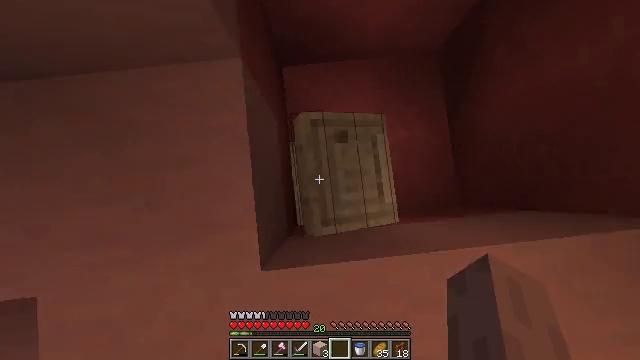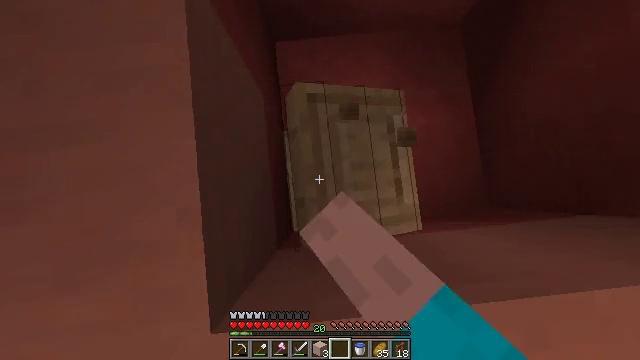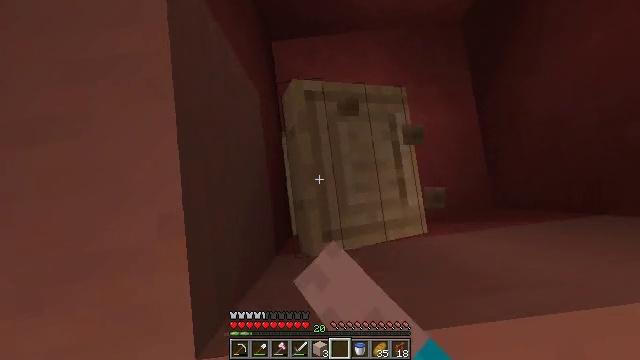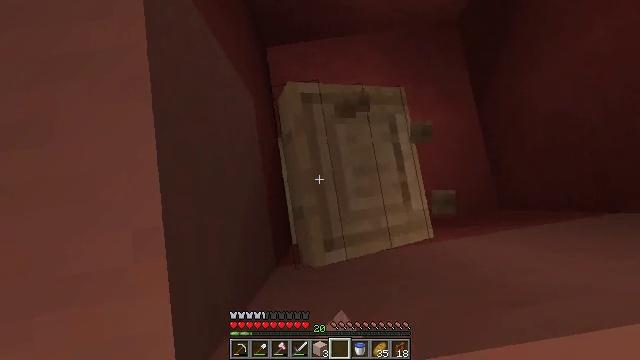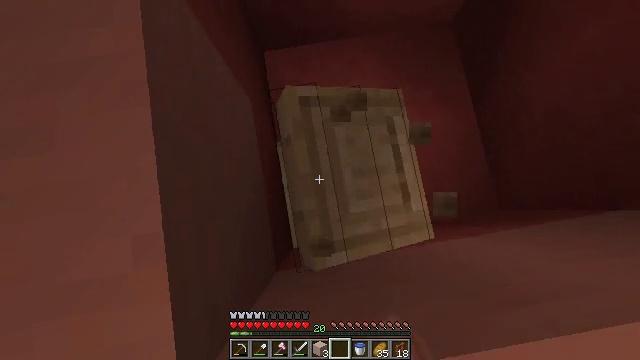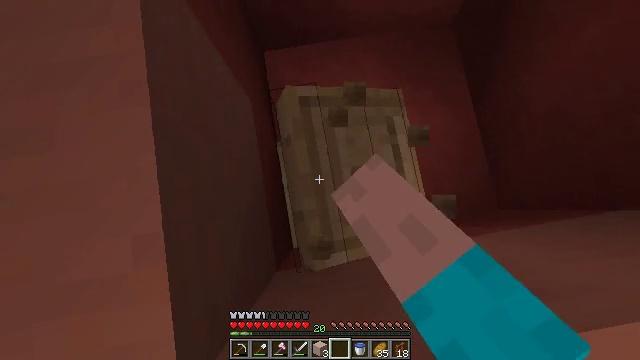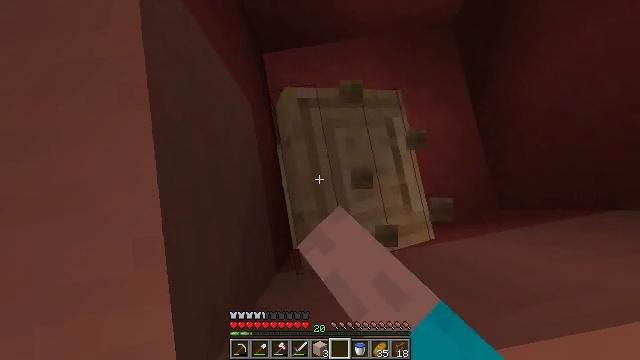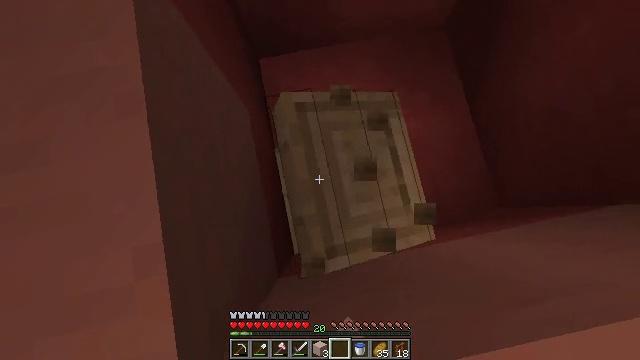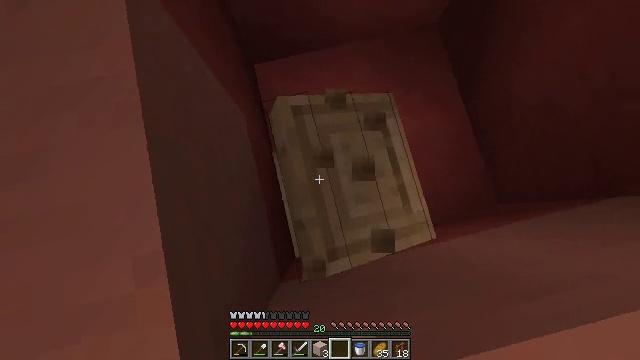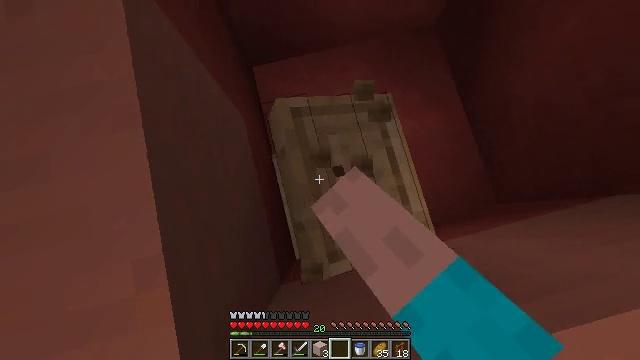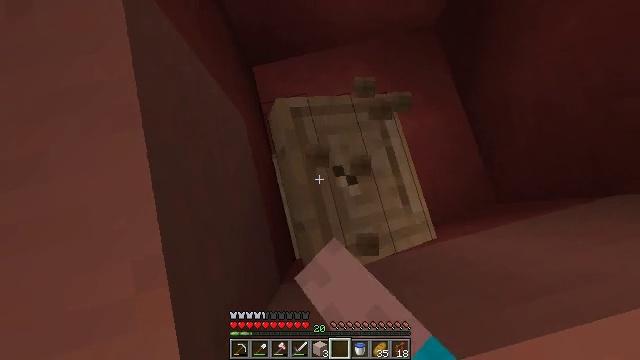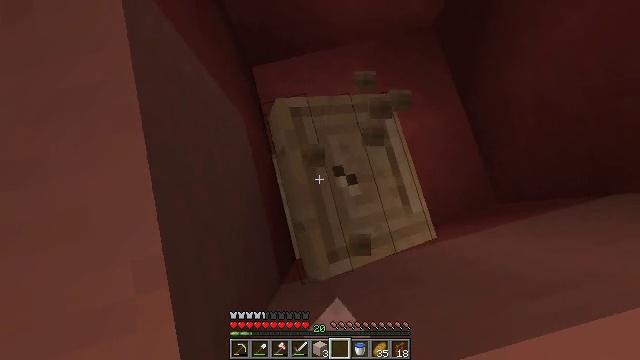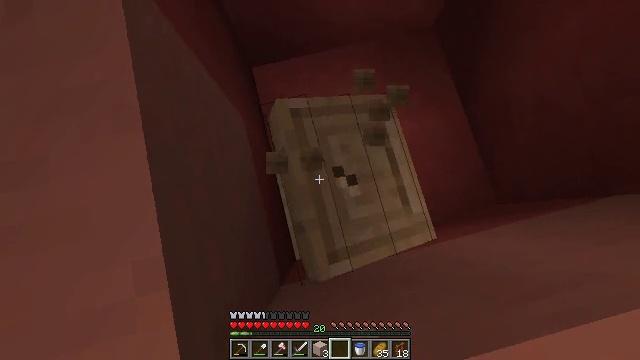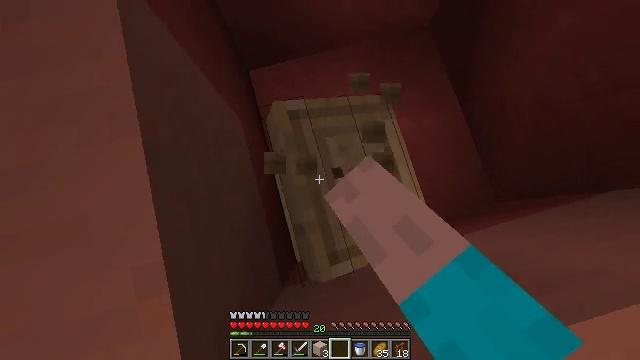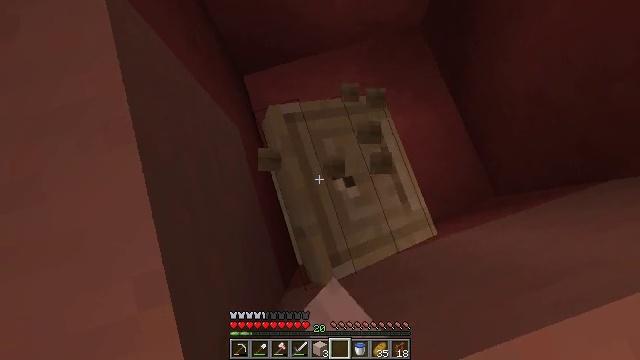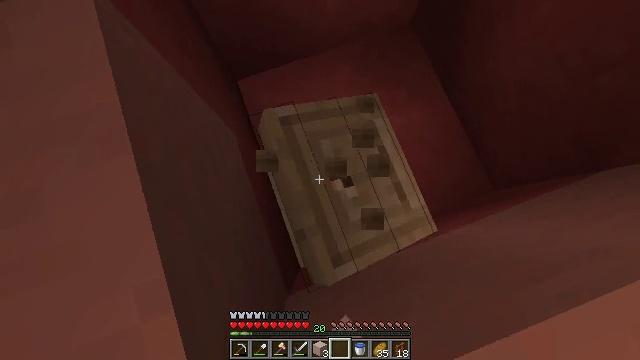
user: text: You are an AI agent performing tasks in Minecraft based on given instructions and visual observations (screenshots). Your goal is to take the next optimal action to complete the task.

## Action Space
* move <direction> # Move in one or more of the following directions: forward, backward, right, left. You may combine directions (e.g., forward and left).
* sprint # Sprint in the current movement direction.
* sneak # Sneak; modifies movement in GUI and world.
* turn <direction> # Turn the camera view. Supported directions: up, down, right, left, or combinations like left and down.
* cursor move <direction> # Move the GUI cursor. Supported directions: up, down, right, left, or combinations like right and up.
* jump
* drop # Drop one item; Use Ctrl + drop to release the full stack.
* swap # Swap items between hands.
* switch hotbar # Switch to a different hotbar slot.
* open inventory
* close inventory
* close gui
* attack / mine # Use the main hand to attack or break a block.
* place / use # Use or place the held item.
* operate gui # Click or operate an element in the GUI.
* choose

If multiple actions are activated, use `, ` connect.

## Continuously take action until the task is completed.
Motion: motion action
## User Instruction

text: Left-click to mine the lectern.
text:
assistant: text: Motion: attack / mine
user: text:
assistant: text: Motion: attack / mine
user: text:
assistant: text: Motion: turn right and up, attack / mine
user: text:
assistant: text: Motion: turn right, attack / mine
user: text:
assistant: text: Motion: attack / mine
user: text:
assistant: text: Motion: attack / mine
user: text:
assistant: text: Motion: turn right, attack / mine
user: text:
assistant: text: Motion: turn right, attack / mine
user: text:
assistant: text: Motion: attack / mine
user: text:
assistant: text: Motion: attack / mine
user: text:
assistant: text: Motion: attack / mine
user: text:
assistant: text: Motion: attack / mine
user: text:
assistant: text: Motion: turn right, attack / mine
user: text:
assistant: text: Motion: turn right, attack / mine
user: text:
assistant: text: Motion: turn right, attack / mine
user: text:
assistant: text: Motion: attack / mine
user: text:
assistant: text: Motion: attack / mine
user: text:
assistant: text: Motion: attack / mine
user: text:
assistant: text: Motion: attack / mine
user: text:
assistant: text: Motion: attack / mine
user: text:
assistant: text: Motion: attack / mine
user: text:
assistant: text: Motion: attack / mine
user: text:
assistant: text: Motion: attack / mine
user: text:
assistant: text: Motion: attack / mine
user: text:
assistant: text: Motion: attack / mine
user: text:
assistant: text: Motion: attack / mine
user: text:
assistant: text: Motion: attack / mine
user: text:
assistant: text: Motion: attack / mine
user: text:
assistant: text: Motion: attack / mine
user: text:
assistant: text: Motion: attack / mine